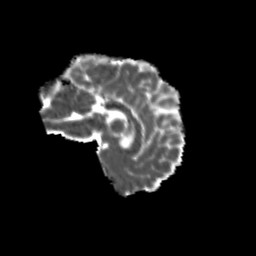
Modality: MD
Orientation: sagittal
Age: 8
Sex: female
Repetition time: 9.512 s
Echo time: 0.089 s